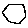
Label: hexagon